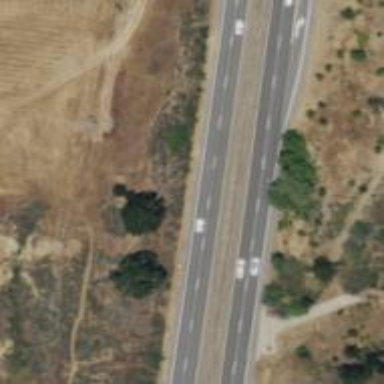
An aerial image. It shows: Asphalt road classified as trunk highway.